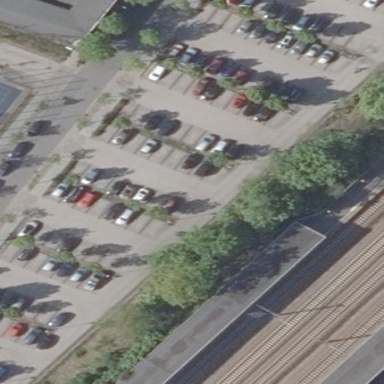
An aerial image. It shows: Parking area with park and ride facilities.